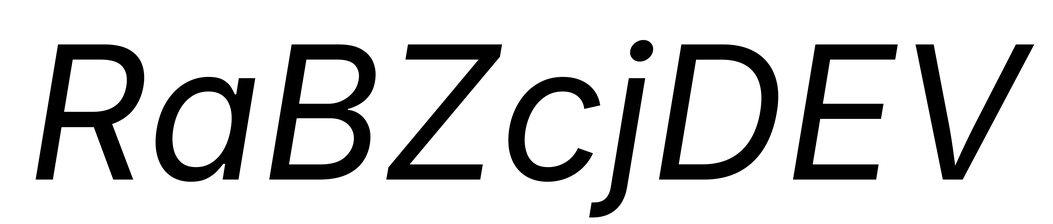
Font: Inter-Italic_Italic